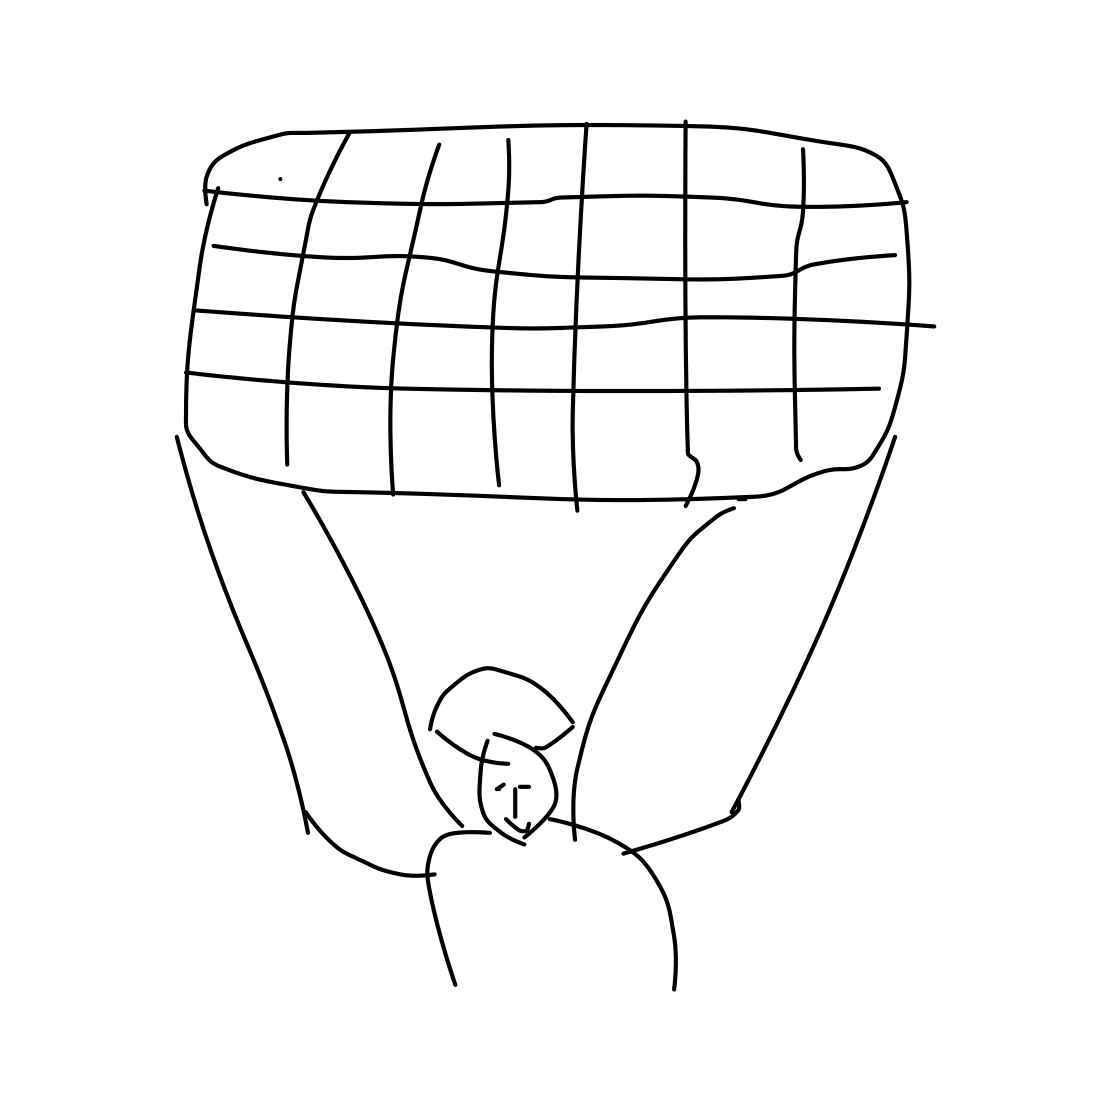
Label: parachute